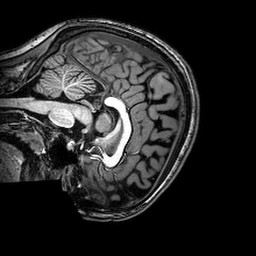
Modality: T1w
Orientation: sagittal
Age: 18
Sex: female
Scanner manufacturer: philips
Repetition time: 0.008246 s
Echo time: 0.00379 s